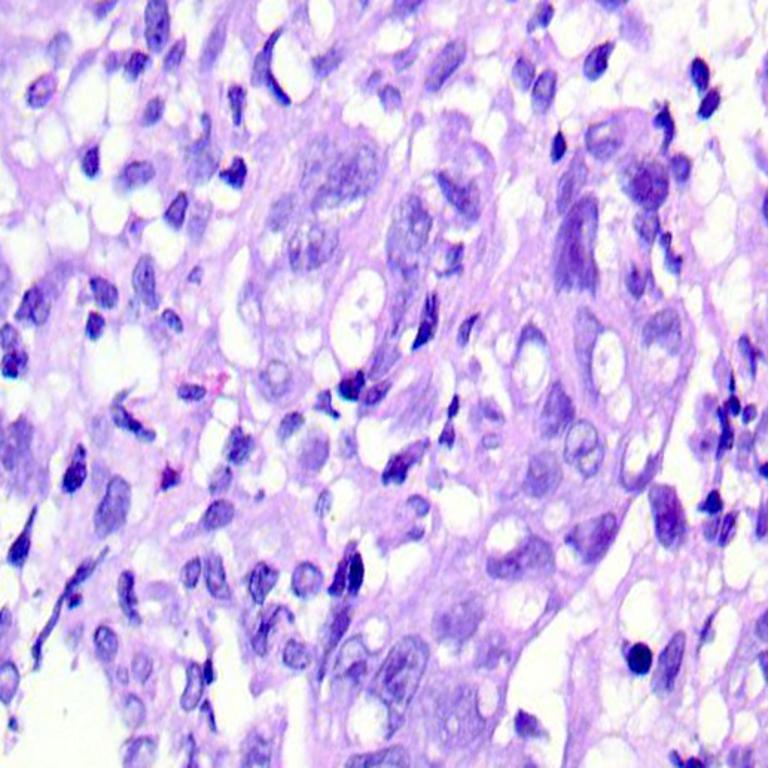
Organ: colon
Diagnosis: adenocarcinomas